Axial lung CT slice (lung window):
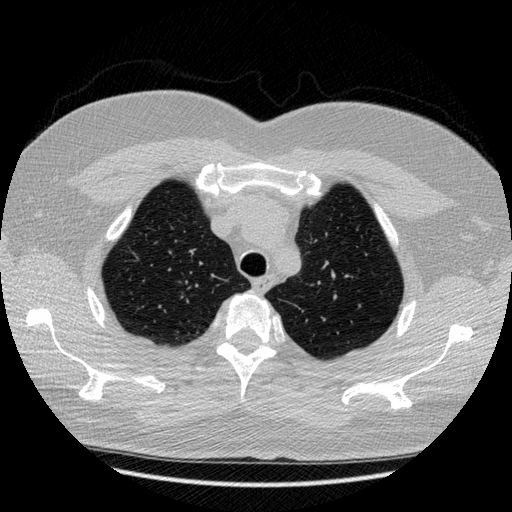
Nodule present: no